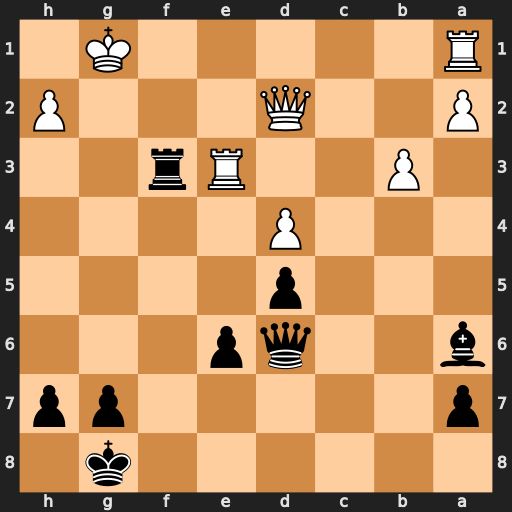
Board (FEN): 6k1/p5pp/b2qp3/3p4/3P4/1P2Rr2/P2Q3P/R5K1
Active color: b
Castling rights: -
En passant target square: -
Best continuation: Qf4 Rxf3 Qxd2